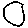
Label: circle